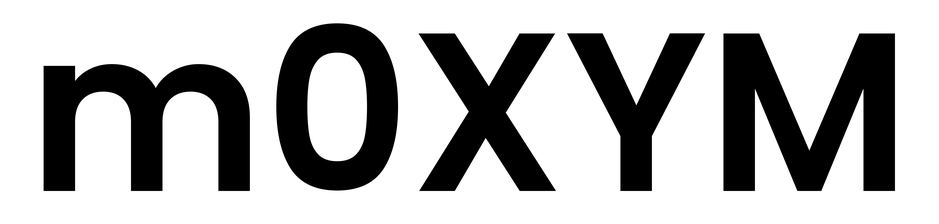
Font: Poppins-SemiBold